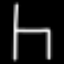
Label: chair